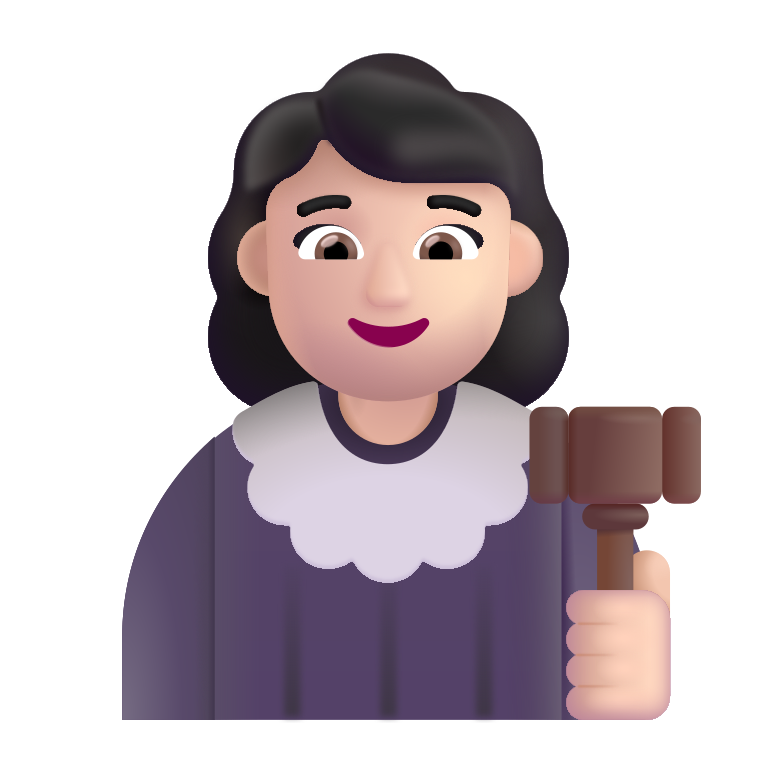
woman judge color light